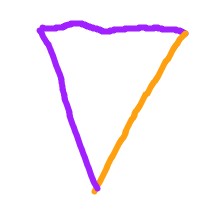
Shape: triangle